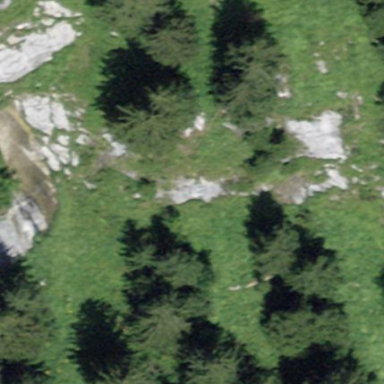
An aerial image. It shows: Landscape of bare rock.